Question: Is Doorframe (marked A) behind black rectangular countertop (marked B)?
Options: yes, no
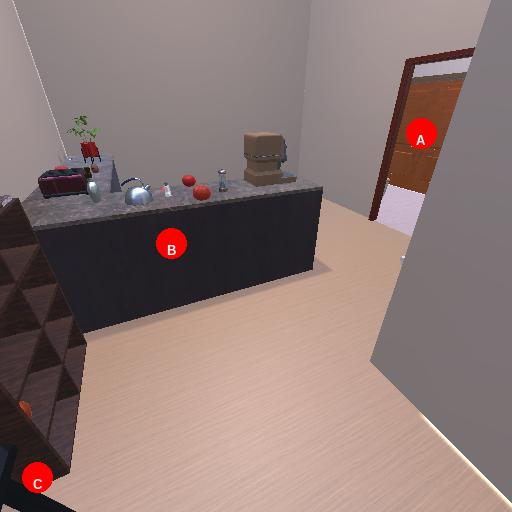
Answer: yes